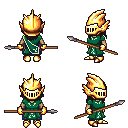
a pixel art fantasy rpg character, female body template, human, tanned skin, sash dress, magenta pants, raven long hairstyle, gold helm, gold gloves, gold boots, spear, four views (front, back, left, right), 2x2 character sprite sheet, small pixel art, hard edges, no anti-aliasing